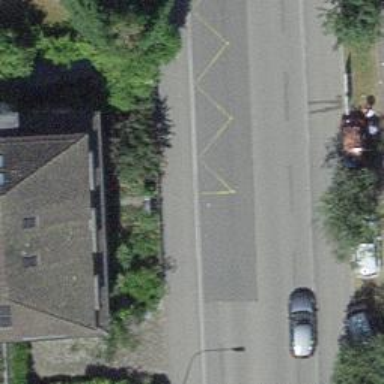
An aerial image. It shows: Bus stop with shelter for public transportation.